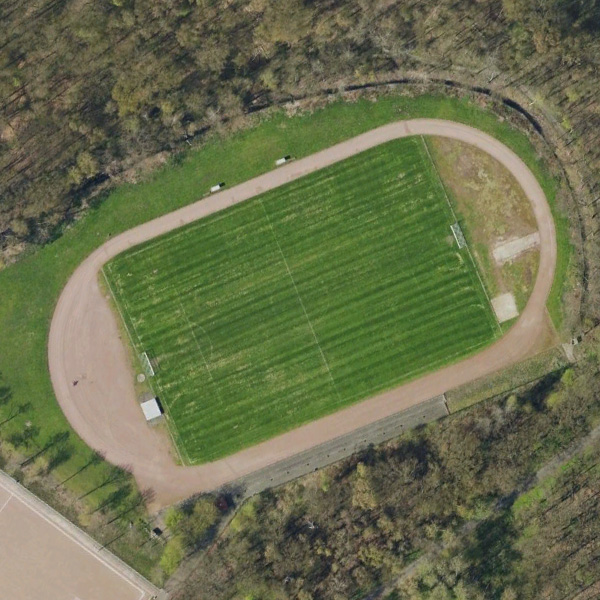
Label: Playground